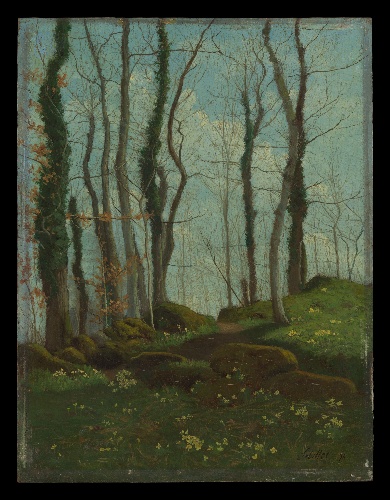
Title: Spring in Brittany
Artist: Paul Sébillot
Artist bio: French, Matignon 1843–1918 Paris
Date: 1874
Object type: Painting
Classification: Paintings
Medium: Oil on wood
Dimensions: 14 x 10 3/4 in. (35.6 x 27.3 cm)
Department: European Paintings
Credit line: Gift of Paul-Yves Sébillot, 1949
Accession year: 1949
Repository: Metropolitan Museum of Art, New York, NY
Tags: Landscapes|Spring